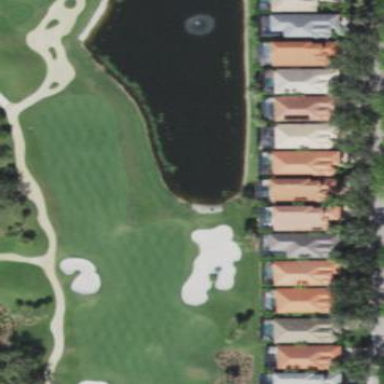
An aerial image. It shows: Grassy area designated as golf fairway.